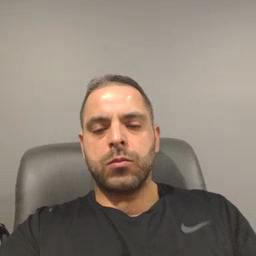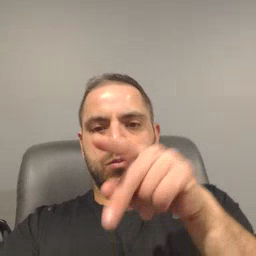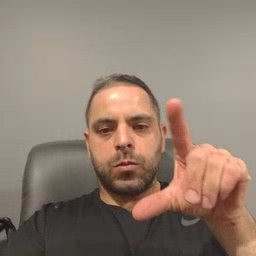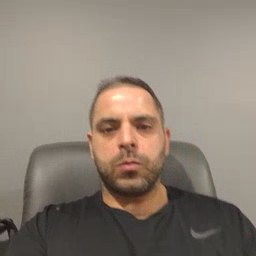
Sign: pool